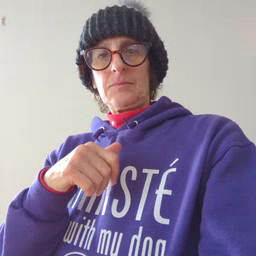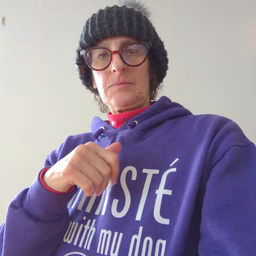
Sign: because